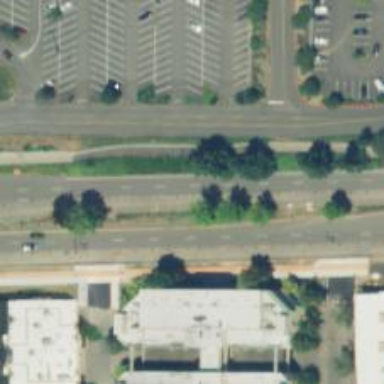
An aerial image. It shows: Primary highway with separate cycleway.